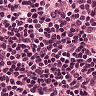
Metastatic tissue present: no